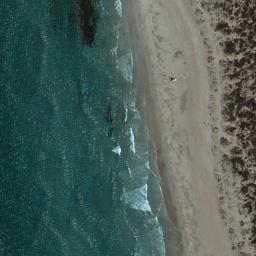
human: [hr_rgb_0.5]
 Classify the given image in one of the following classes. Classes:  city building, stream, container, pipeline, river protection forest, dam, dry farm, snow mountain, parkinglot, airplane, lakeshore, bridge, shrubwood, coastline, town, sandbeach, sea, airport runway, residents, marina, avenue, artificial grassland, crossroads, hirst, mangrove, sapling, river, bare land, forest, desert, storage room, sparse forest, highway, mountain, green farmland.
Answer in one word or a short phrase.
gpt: coastline